Question:
I want to show the nephogram like the above which show the many-to-many relationships of objects.
Are there any free Controls? Or, maybe some suggestion? Thanks a lot!
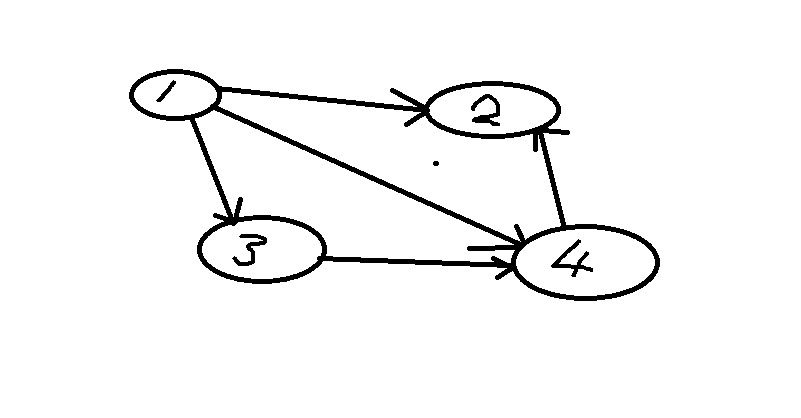
Answer: I have used <URL> for similar problems.
Graphviz can create an images similar to the one in your post which you can display to the user in a picturebox.